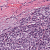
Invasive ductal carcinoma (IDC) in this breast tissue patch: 1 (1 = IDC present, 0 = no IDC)